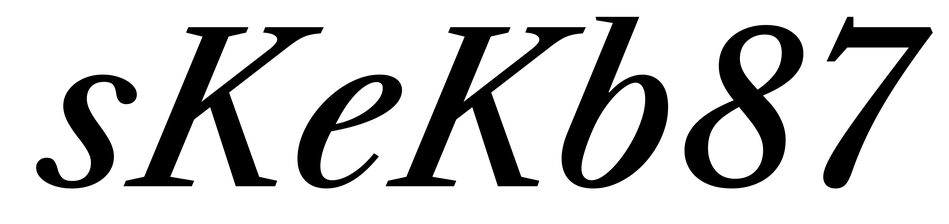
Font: LibreCaslonText-Italic_Medium_Italic